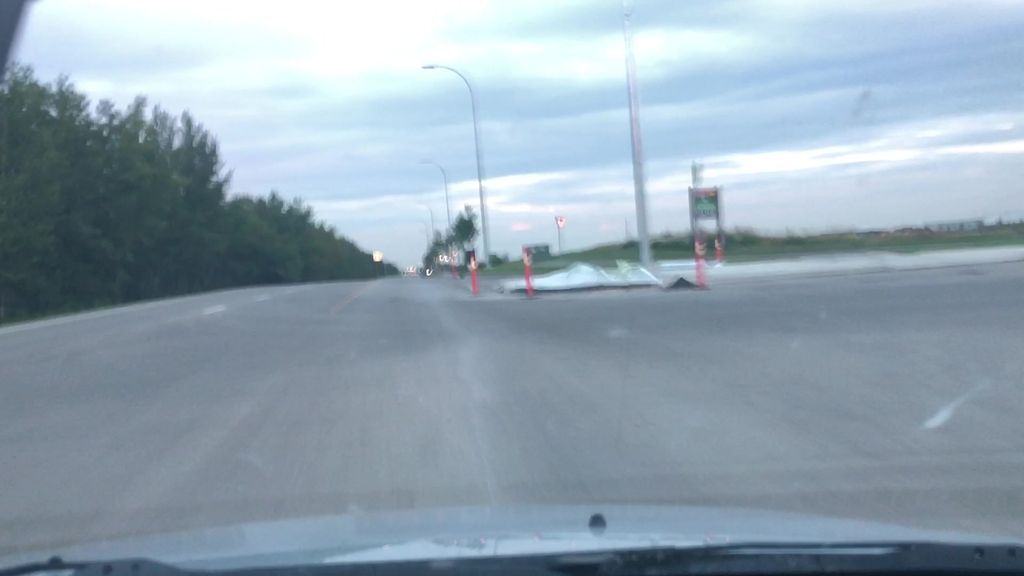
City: edmonton